Question: I have been given a formula to calculate the Jaccard Coefficient for two real vectors a and b of length n.

Is this formula correct? If I calculate the coefficient for the vectors {5, 3, 1, 0, 3} and {7, 1, 3, 2, 1} I get a negative number which I thought is not allowed for metrics).
(5*7 + 3*1 + 1*3 + 0*2 + 3*1) = 44
44 / (12+ 14 - 44) = -22/9
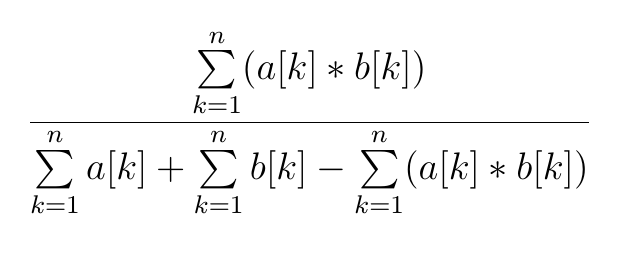
Answer: As originally defined by Jaccard, the similarity coefficient is the size of the intersection divided by the size of the union. Since both are sizes, a negative result obviously isn't possible.
What you show in the question looks sort of like the Jaccard similarity for a bit vector. However, for that you need to square each of the terms on the left in the denominator, usually shown something like this:

I suspect the lack of squaring is what's leading to the problem you're currently seeing--without it, we can normally expect the denominator to be negative. More specifically, for one term, '(A + B) - (A * B)' to be positive, at least one of A or B must be less than 1.